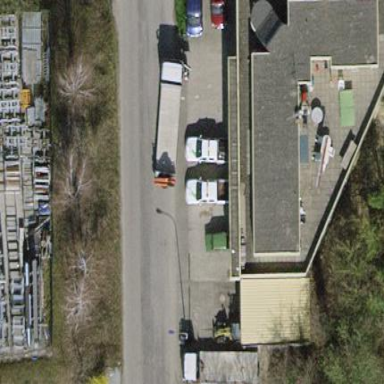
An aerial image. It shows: Industrial building.